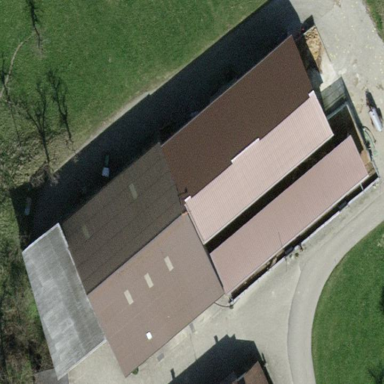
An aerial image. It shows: Farm building.